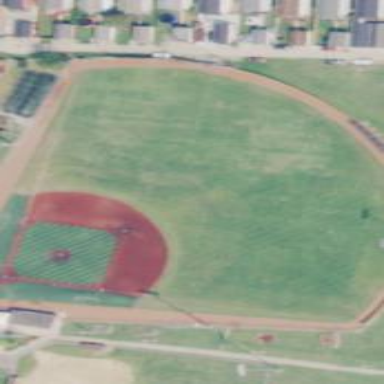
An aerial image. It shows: Baseball stadium.